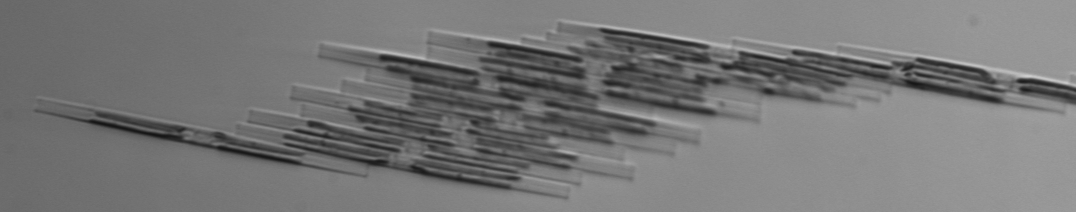
Label: Bacillaria